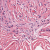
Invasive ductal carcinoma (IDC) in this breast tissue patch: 0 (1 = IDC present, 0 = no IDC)